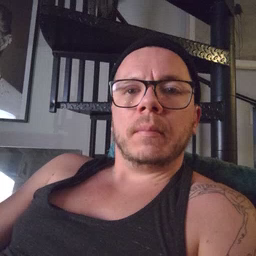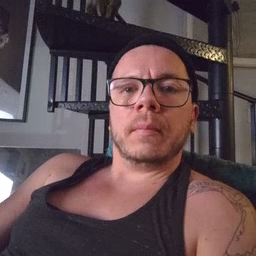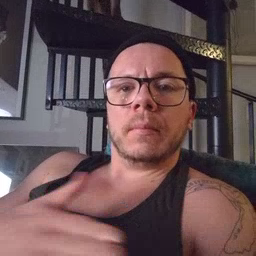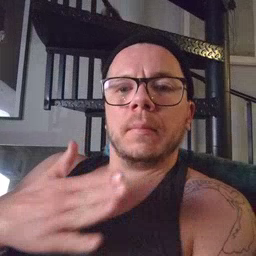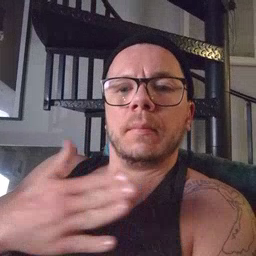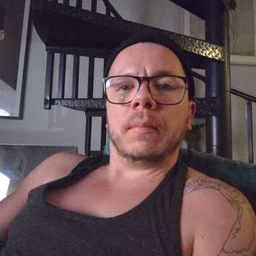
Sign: happy